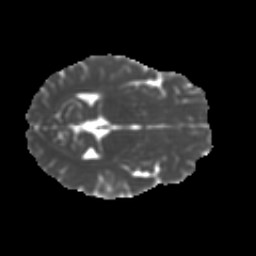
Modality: MD
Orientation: axial
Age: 18
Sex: female
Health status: ill
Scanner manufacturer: ge
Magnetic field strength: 3 T
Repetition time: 6.752 s
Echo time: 0.079 s